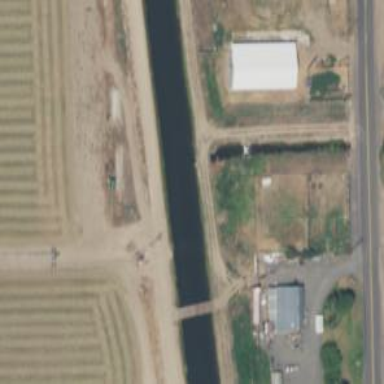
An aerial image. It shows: Canal.